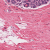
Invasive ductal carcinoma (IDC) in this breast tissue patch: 0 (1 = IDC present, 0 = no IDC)